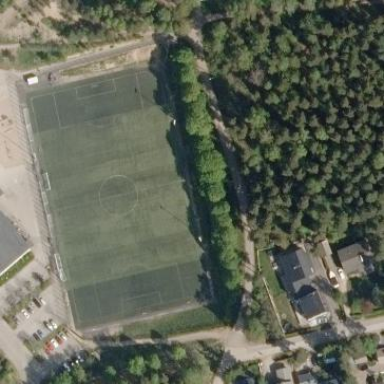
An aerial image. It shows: Soccer pitch with turf surface for leisure sports.